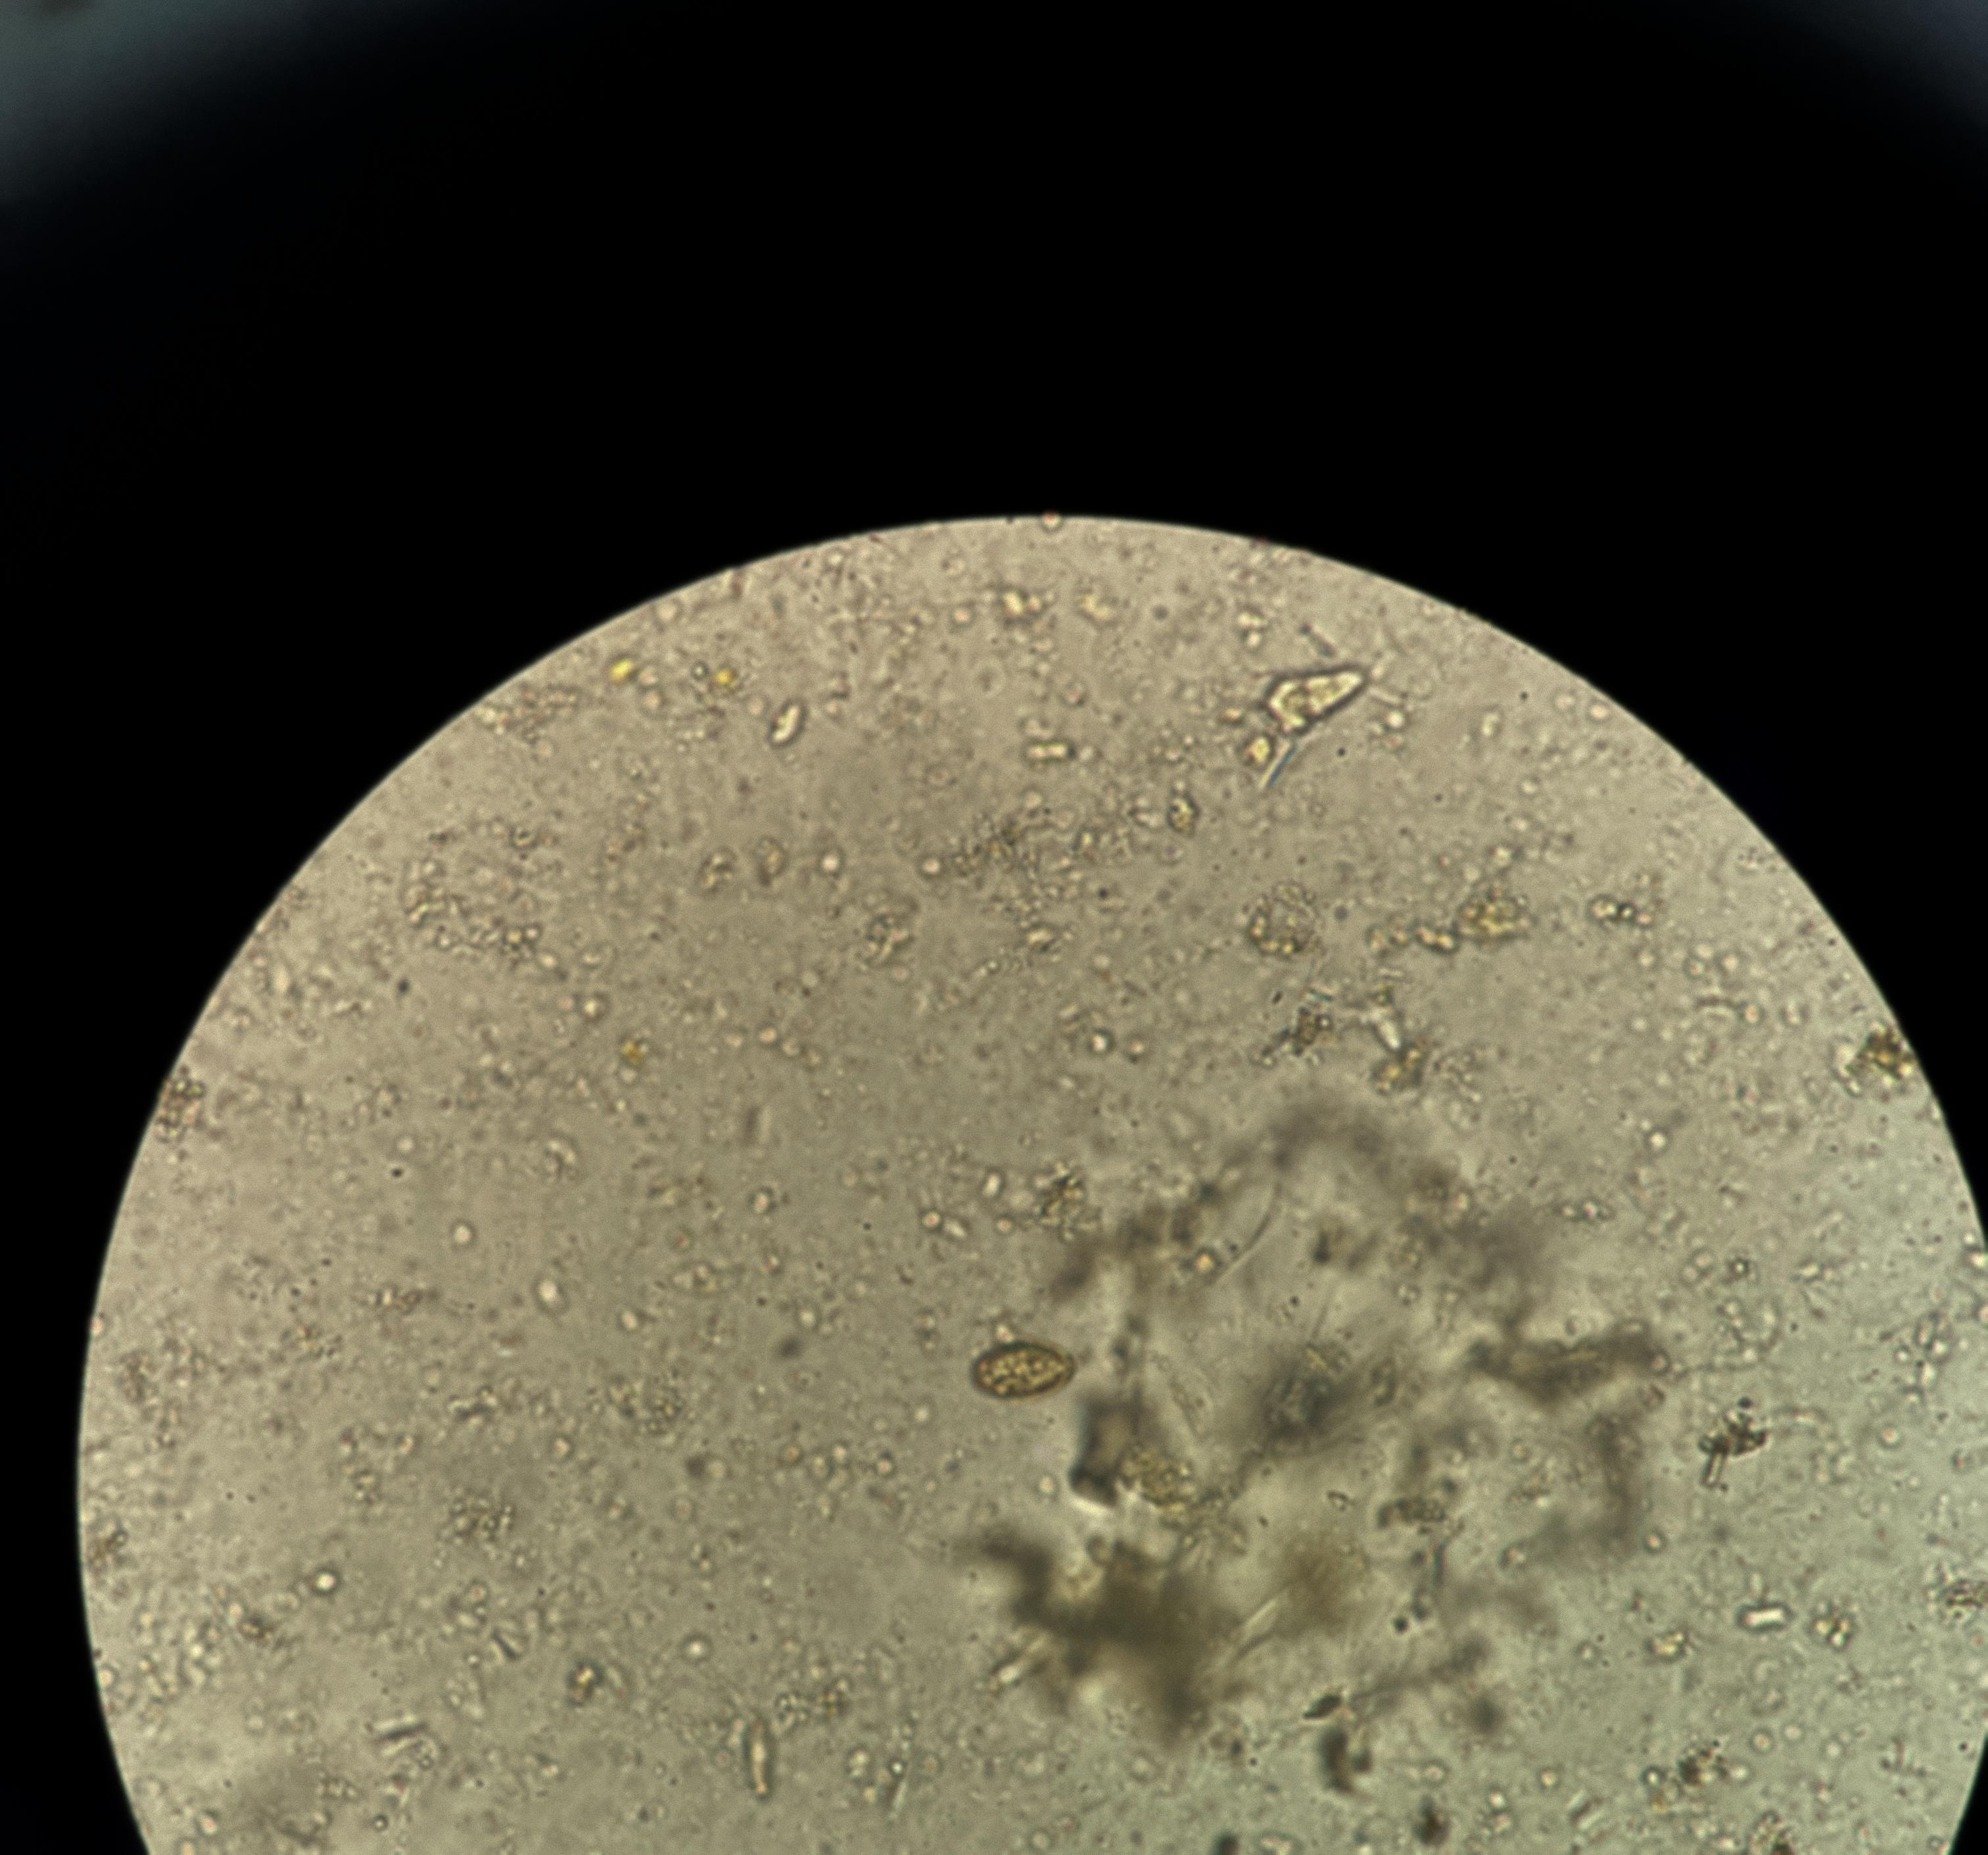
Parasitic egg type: Opisthorchis viverrine